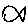
Label: fish